Interaction volume radius: 10 \u00c5
Interaction volume height: 10 \u00c5
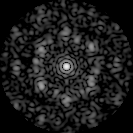
Disorder parameter: 0.6704